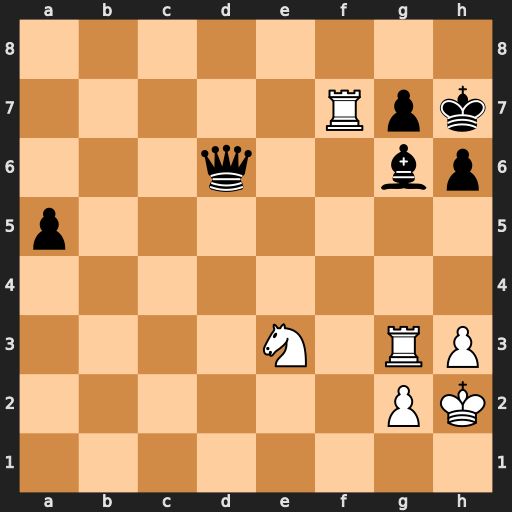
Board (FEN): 8/5Rpk/3q2bp/p7/8/4N1RP/6PK/8
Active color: w
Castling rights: -
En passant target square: -
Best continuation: Rxg7+ Kxg7 Nf5+ Kf6 Nxd6